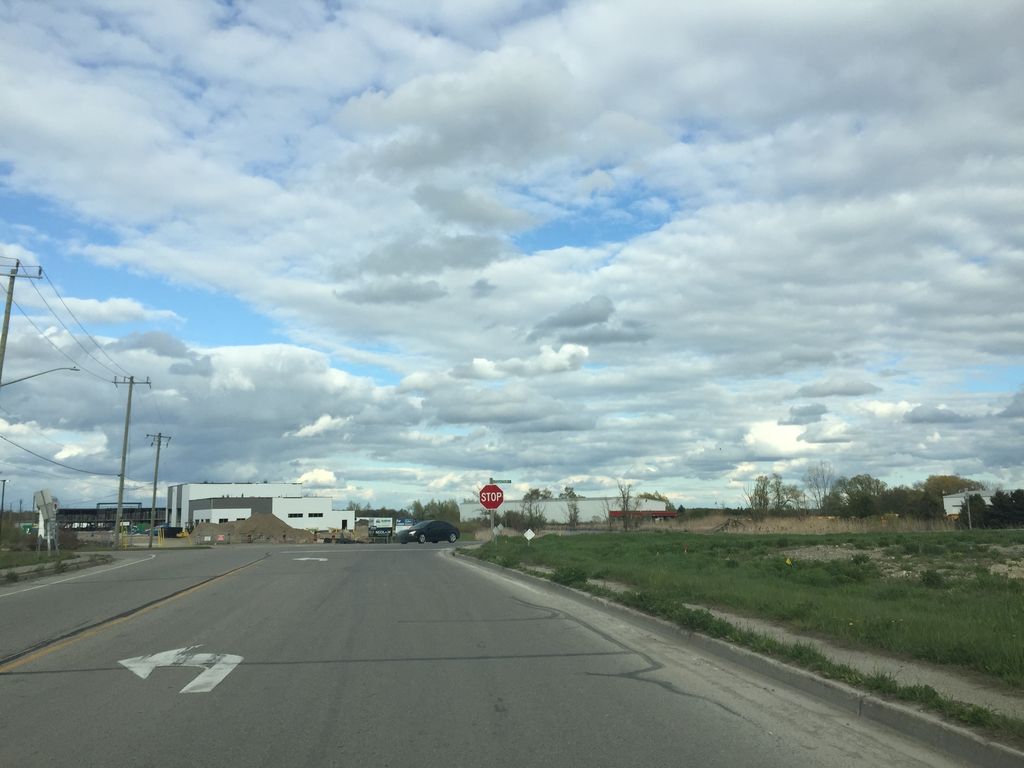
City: kitchener-waterloo